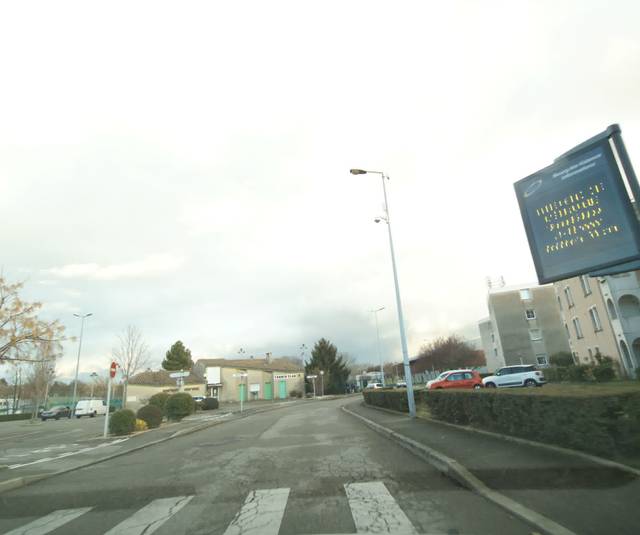
Region: France
Coordinates: 44.951, 4.905